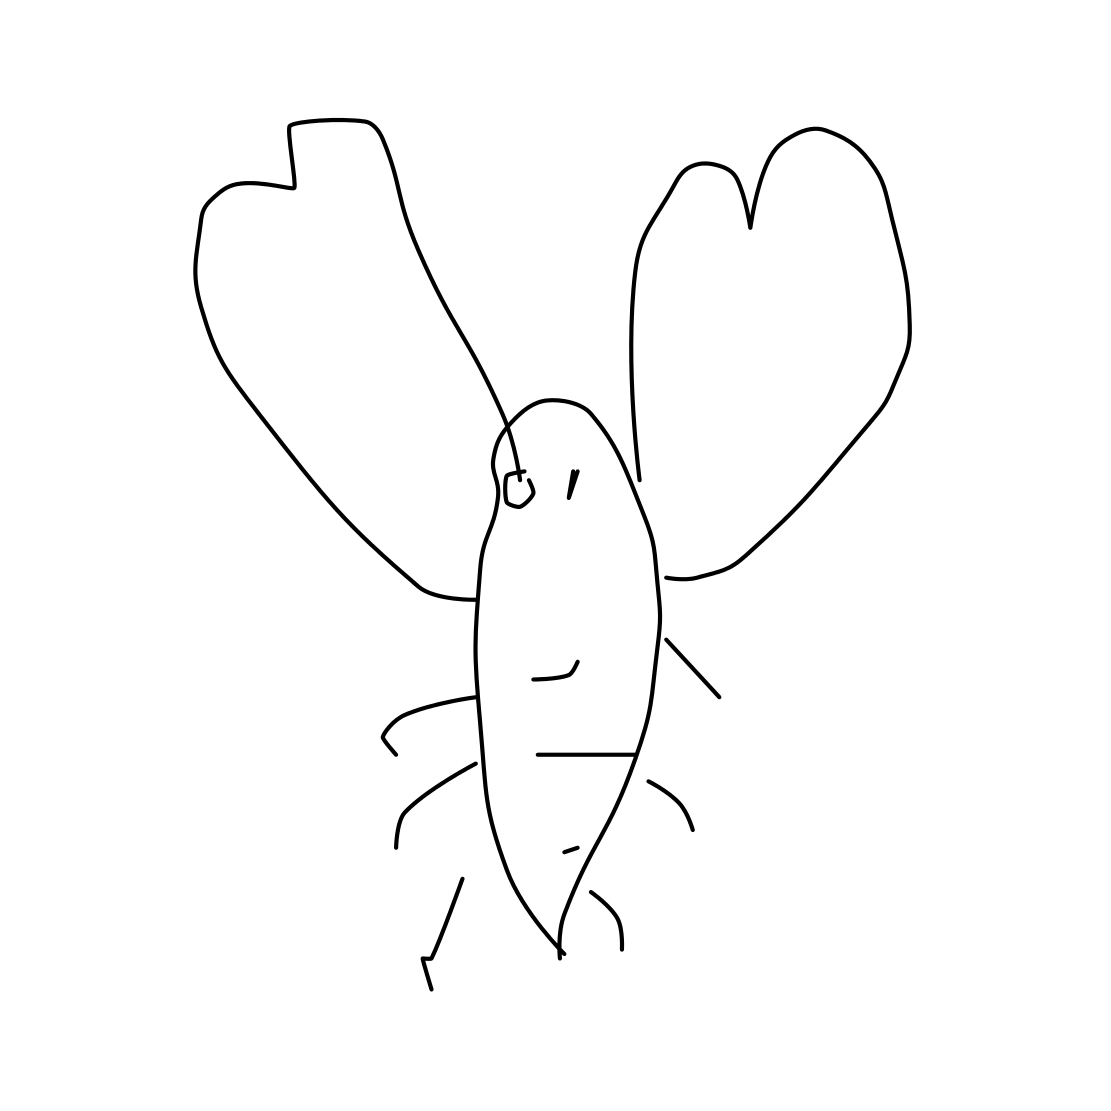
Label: lobster